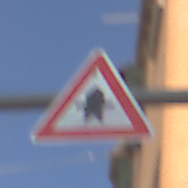
Verkehrszeichen: Vorfahrt
Umgebung: Outdoor, Urban
Tageszeit: MorningAfternoon
Wetter: Clear
Licht: Natural
Jahreszeit: NotSpecified
Kontrast: HighContrast